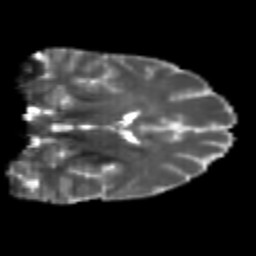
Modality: T2w
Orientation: coronal
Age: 26
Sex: male
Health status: healthy
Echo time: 0.074 s